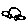
Label: car